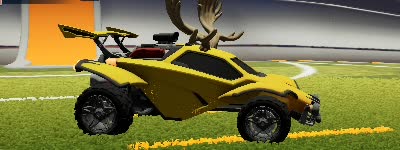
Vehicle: octane